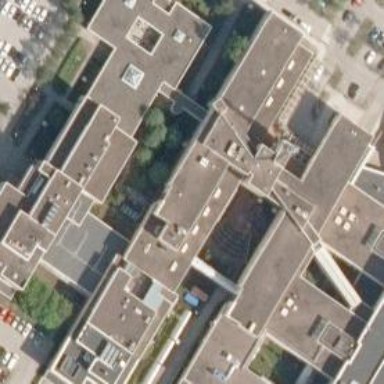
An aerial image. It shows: Section of hospital building.